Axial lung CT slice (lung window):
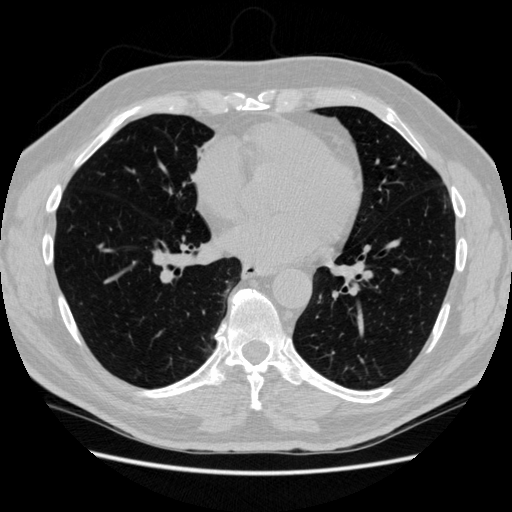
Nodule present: no